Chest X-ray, PA view. Patient: 62 years old, sex F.
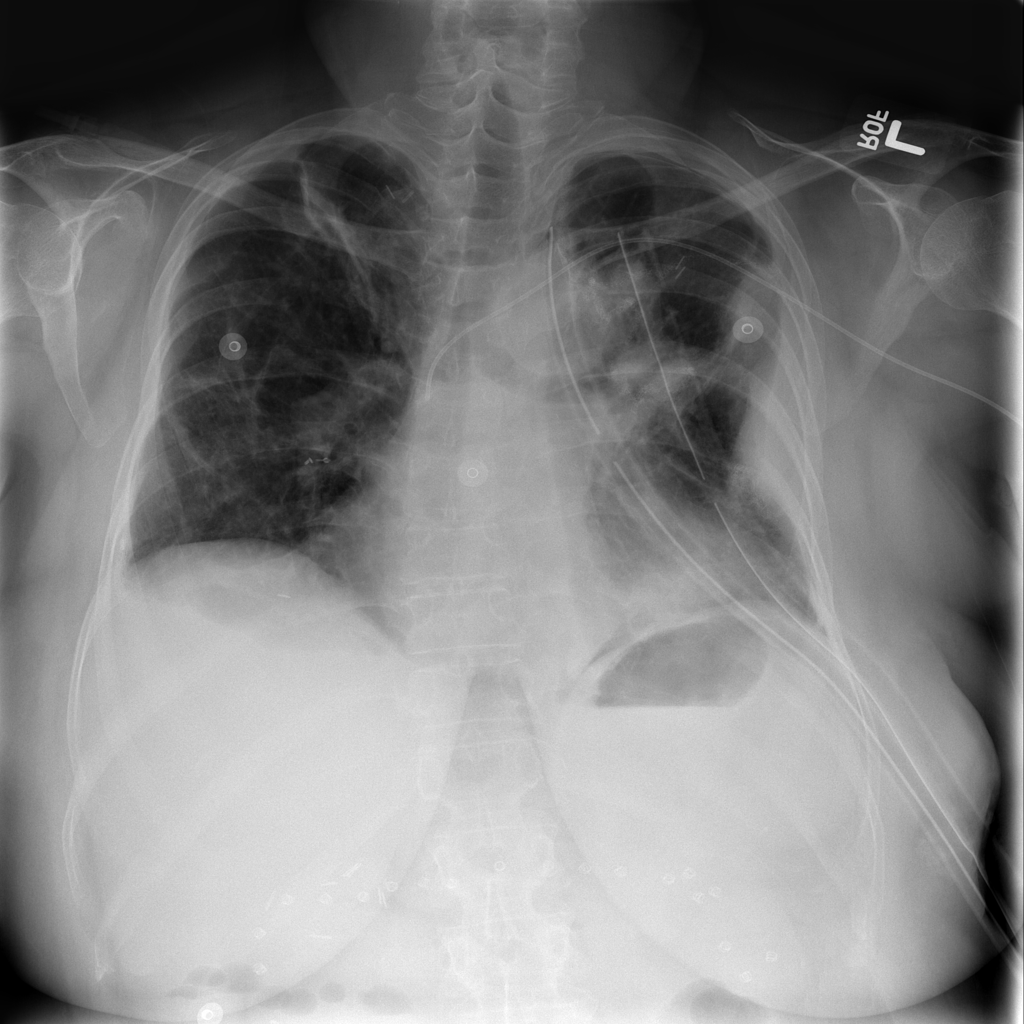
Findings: Atelectasis, Pleural_Thickening, Pneumothorax